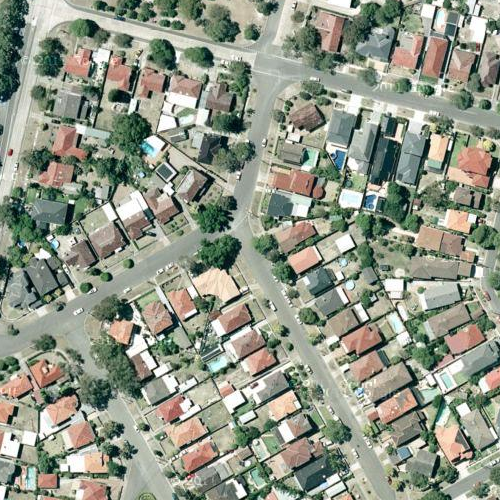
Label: sydney